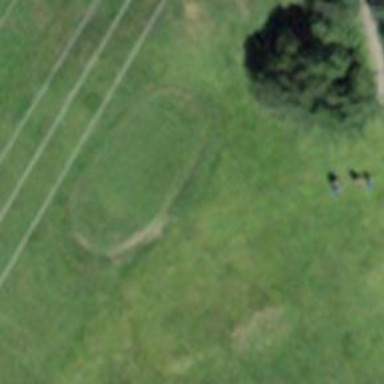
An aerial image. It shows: Golf tee.